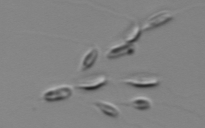
Label: Dinobryon